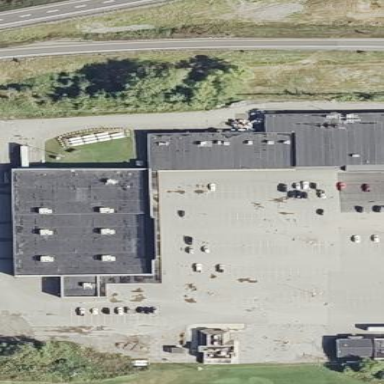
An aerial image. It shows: Variety store located inside building.